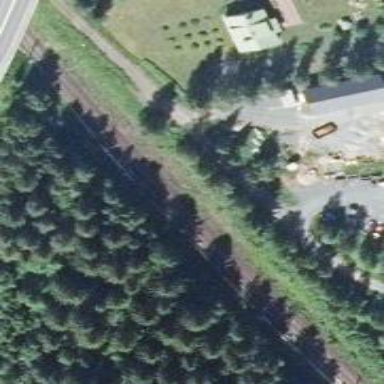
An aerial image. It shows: Railway track with continuous electrified contact line.